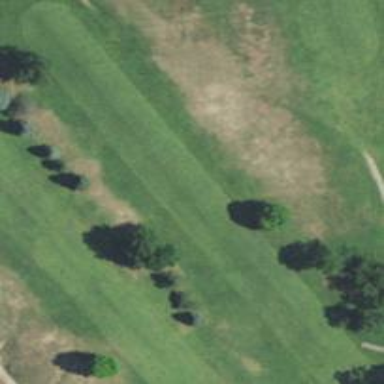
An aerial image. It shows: Golf tee on grassy land.